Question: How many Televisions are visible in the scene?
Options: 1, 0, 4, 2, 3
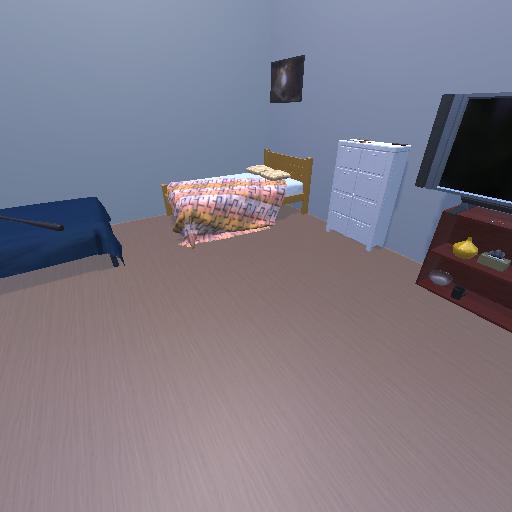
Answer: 1